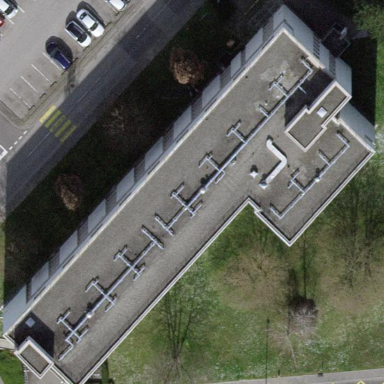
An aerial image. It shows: Building that serves as hostel for tourism.